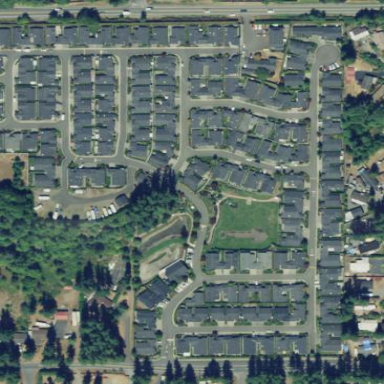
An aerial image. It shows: Residential neighbourhood.